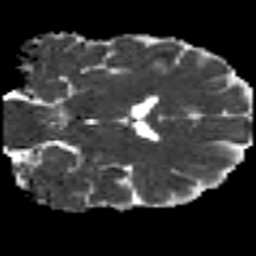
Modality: MD
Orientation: coronal
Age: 32
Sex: male
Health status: healthy
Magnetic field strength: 3 T
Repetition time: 8.4 s
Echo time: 0.0926 s